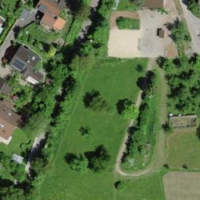
EUNIS habitat code: 24
Species observed at this site:
Allium ursinum
Vicia sepium
Veronica chamaedrys
Lamium galeobdolon